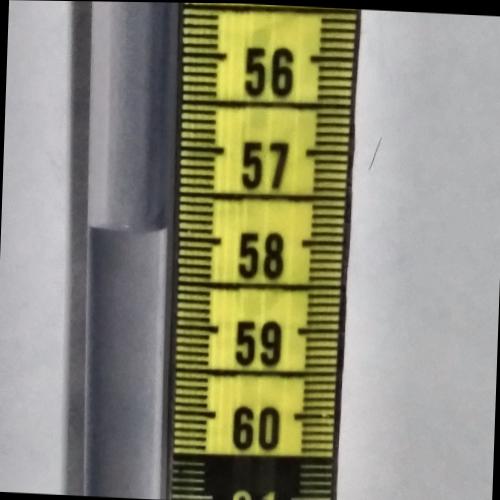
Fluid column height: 57.9 cm